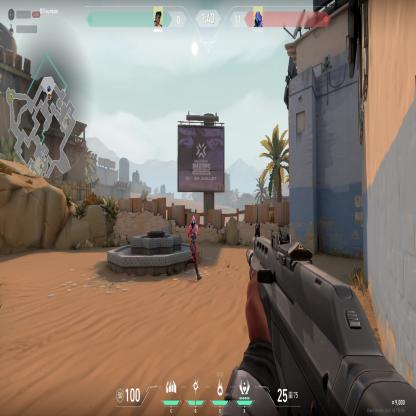
Label: enemy